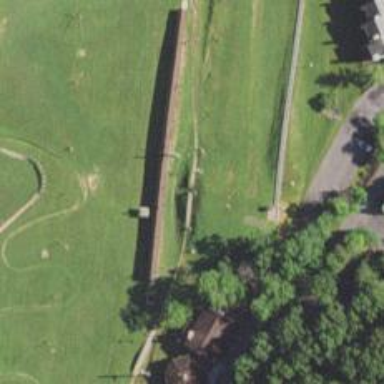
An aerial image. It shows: Path on bridge.